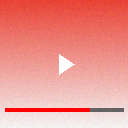
Screen state: on